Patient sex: M
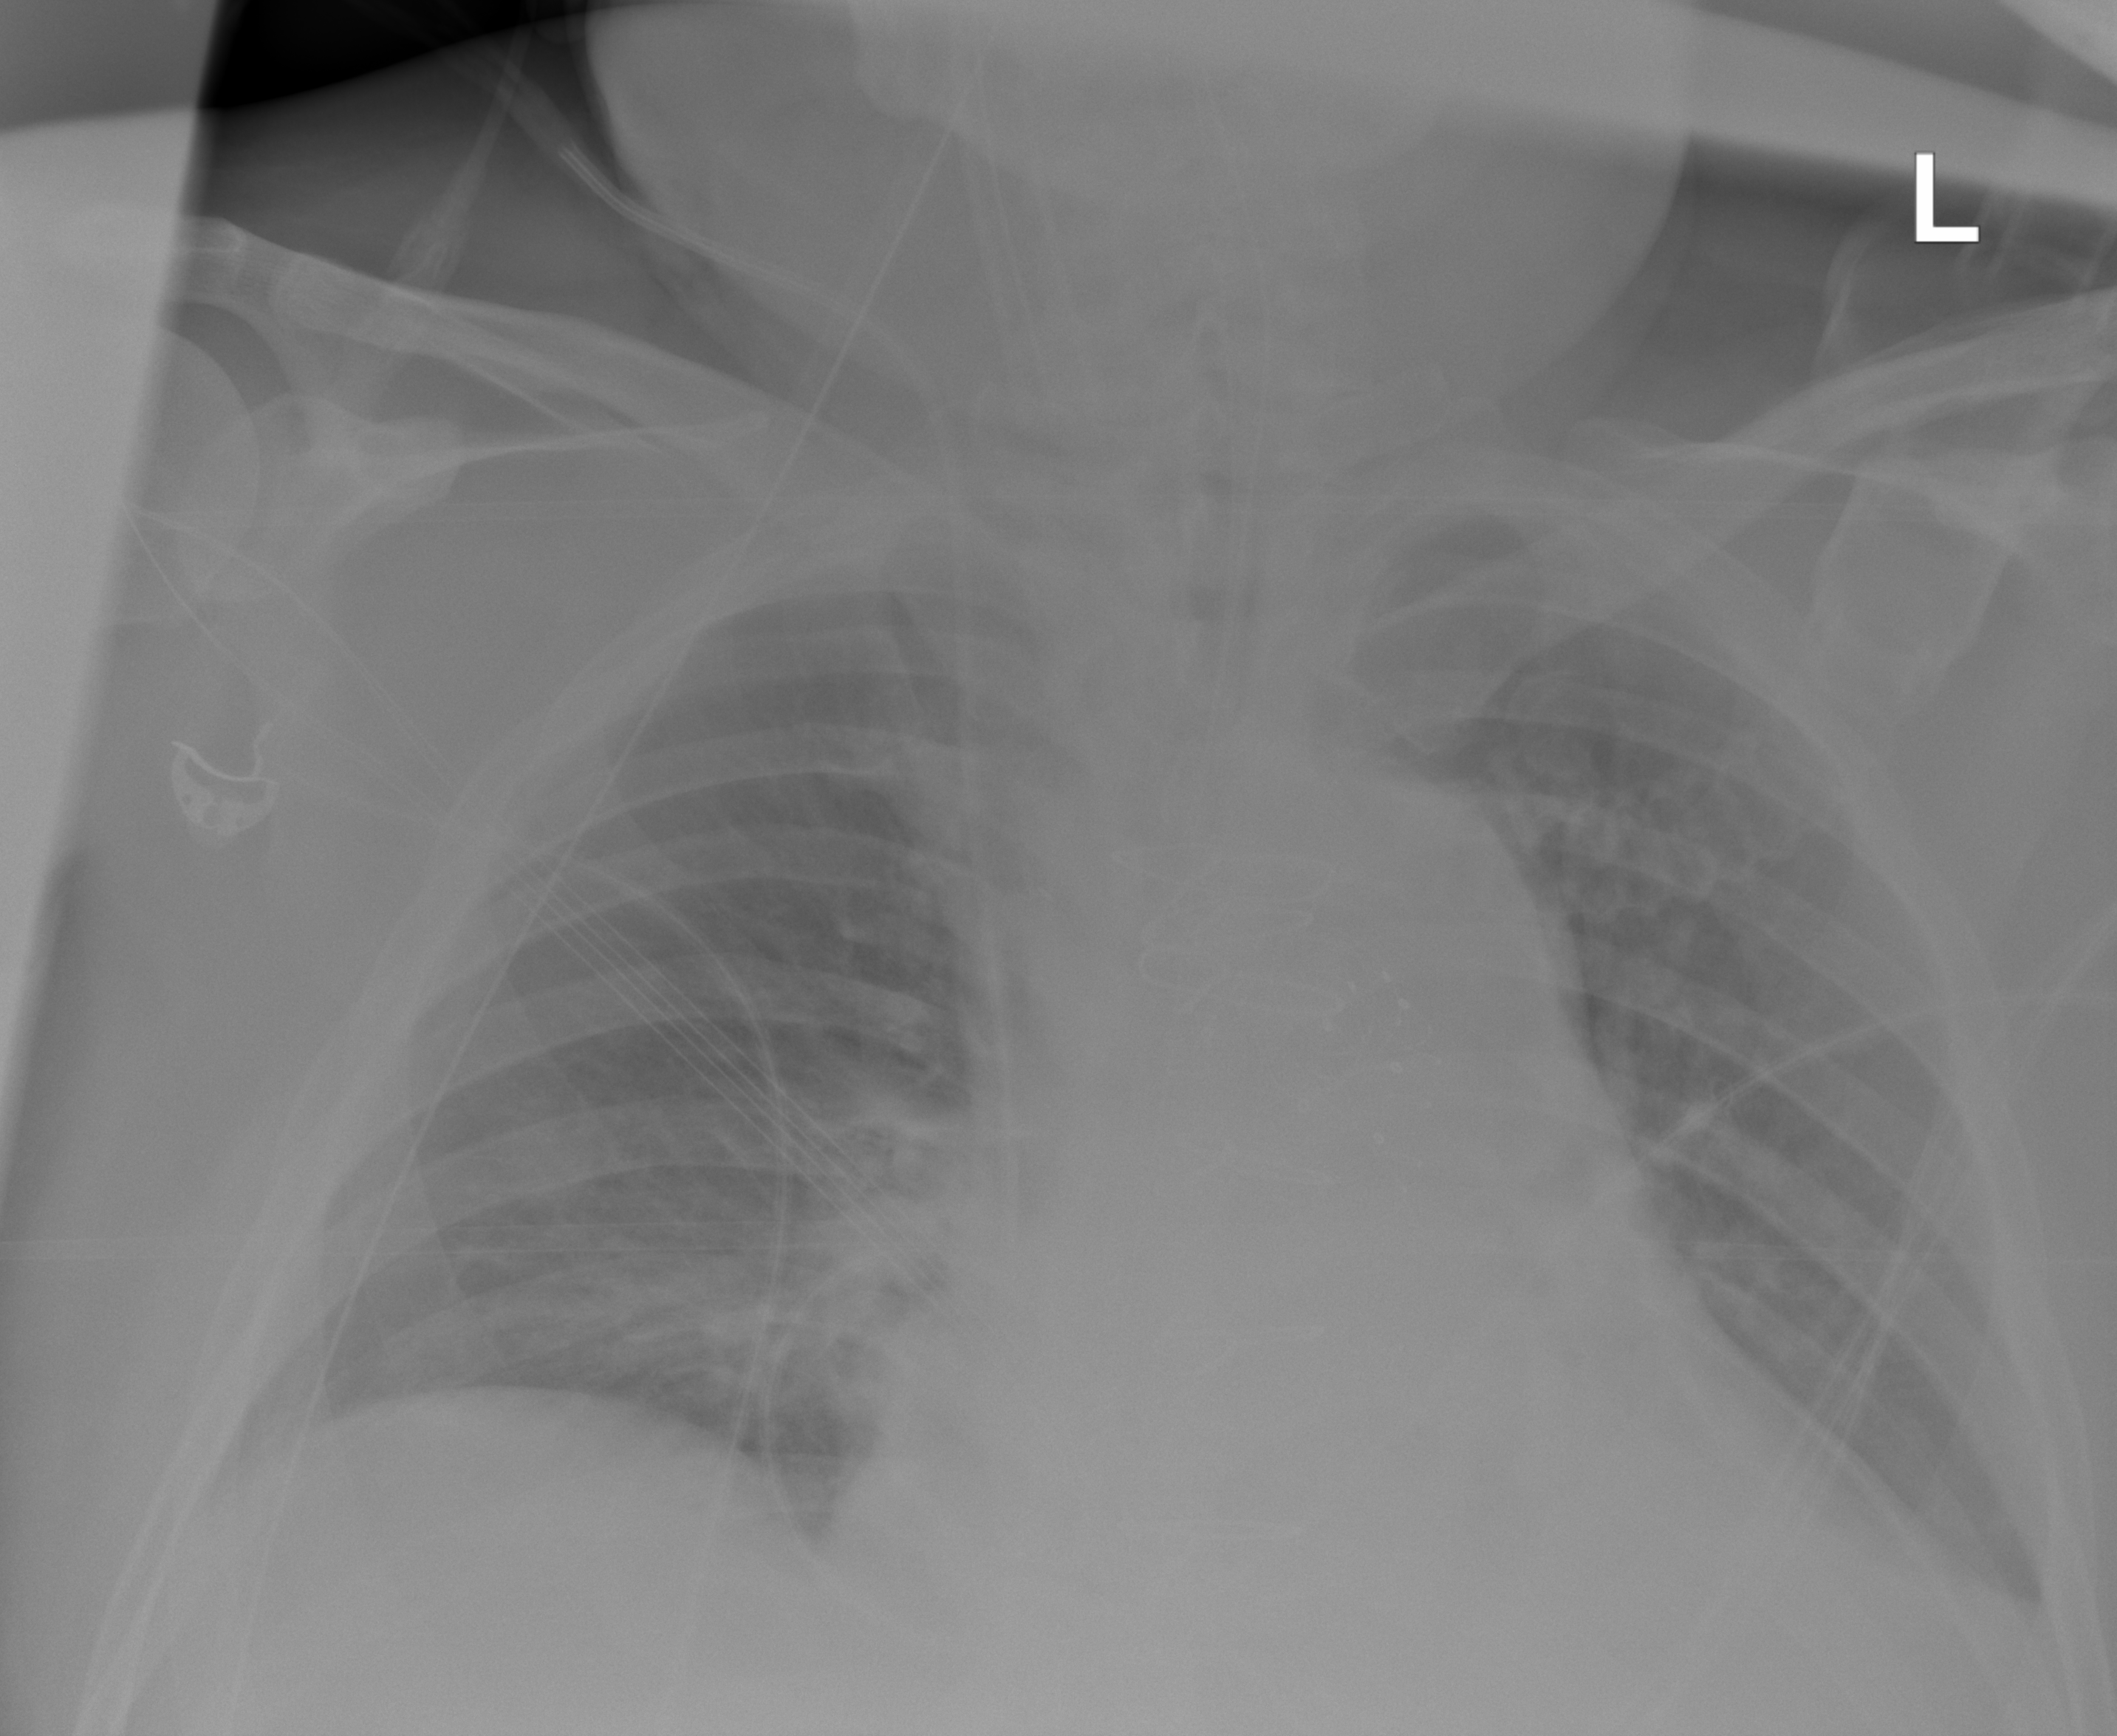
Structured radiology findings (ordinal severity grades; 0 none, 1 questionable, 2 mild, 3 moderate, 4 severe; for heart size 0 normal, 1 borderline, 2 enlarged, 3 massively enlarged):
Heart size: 2
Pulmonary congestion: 0
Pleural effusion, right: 0
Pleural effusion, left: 1
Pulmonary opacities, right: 0
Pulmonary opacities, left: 0
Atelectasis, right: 0
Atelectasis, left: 0